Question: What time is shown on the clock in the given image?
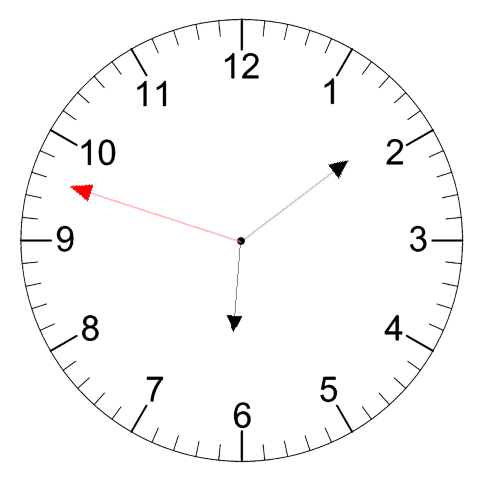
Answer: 06:08:48